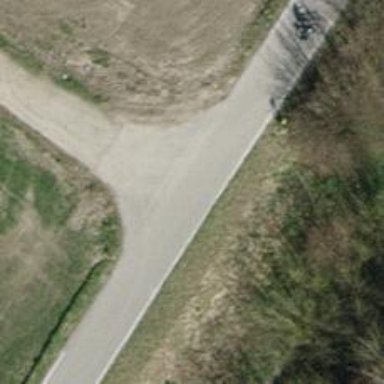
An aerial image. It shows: Compacted grade3 track.